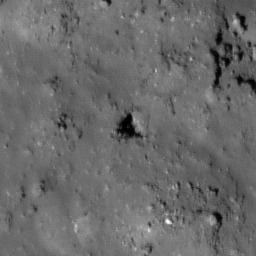
Pit: Tharp 5
Host crater: Tharp
Host type: impact_melt
Lunar coordinates: latitude -30.611, longitude 145.72